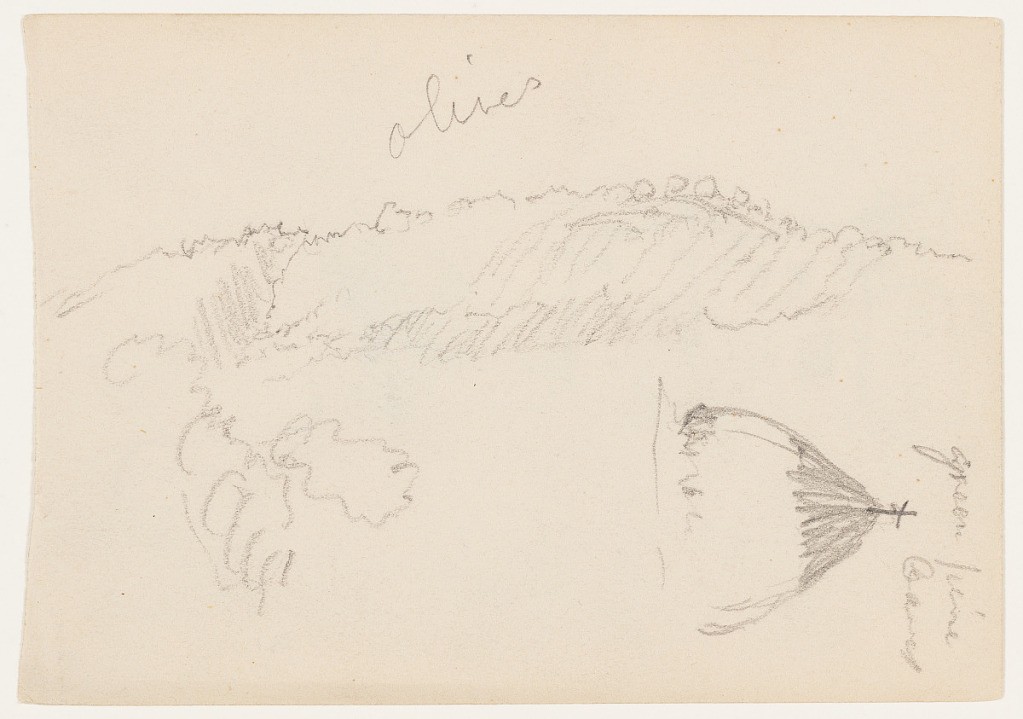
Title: Wooded Ridge and Leaves, Italy
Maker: Frederic Edwin Church, American, 1826–1900
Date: October 1868 - April 1869
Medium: Graphite on tan wove paper; verso: graphite
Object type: Drawing
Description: Landscape and botanical sketches showing a view of a wooded ridge with olive trees that stretches across the upper portion of the composition, while, at lower right, a sketch of a pile of leaves surmounted by cross is shown.

Verso: Loosely-rendered landscape sketch showing a view of a rectangular building with a tree on a small elevation in front of it. At left, the building's flat facade fetaures several windows while, at right, the tree grows at a slight angle.